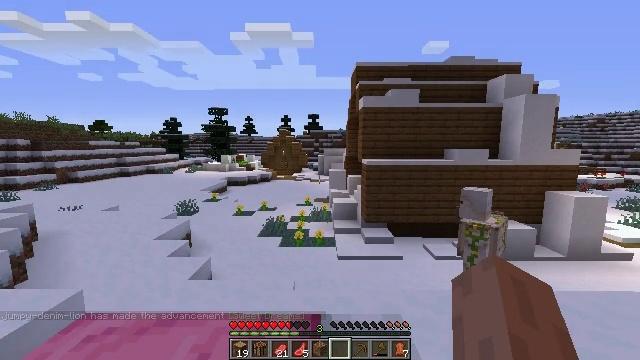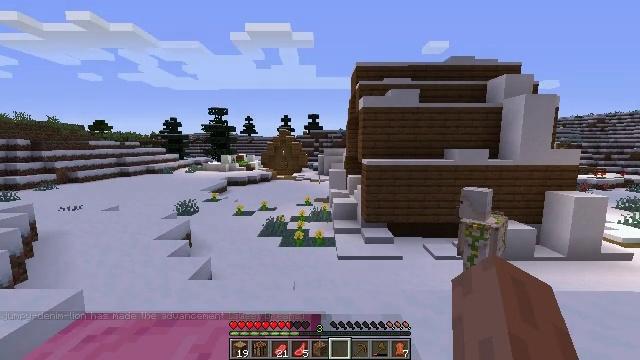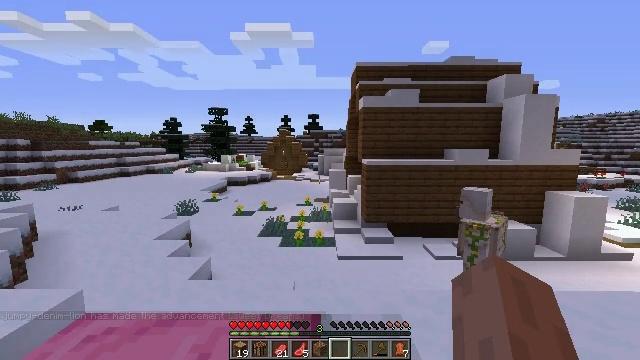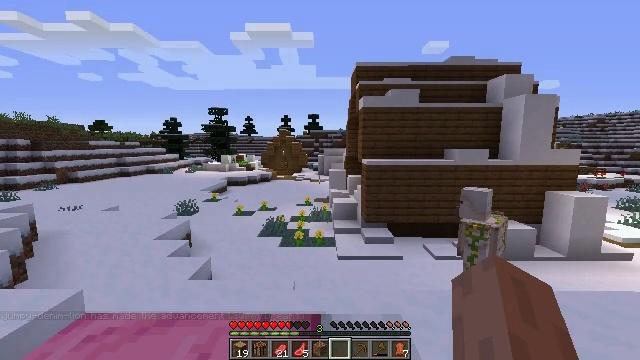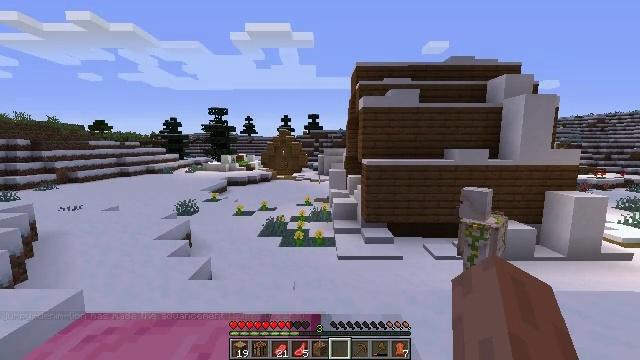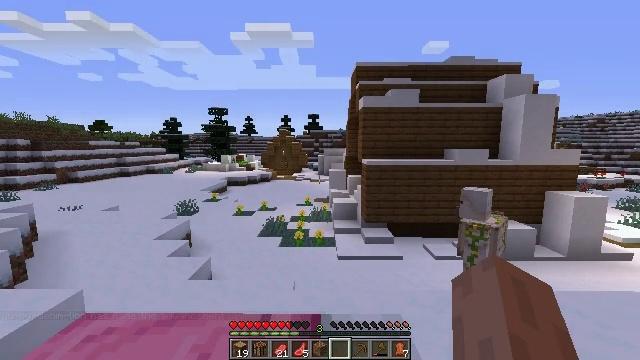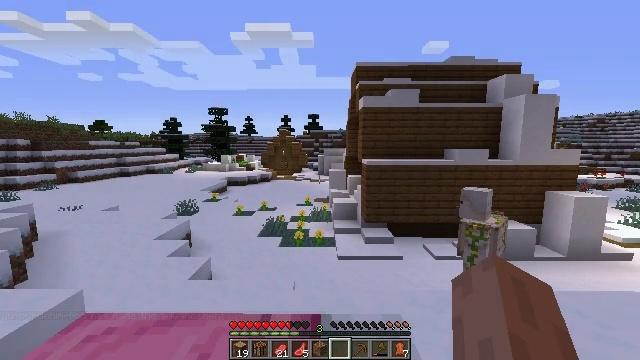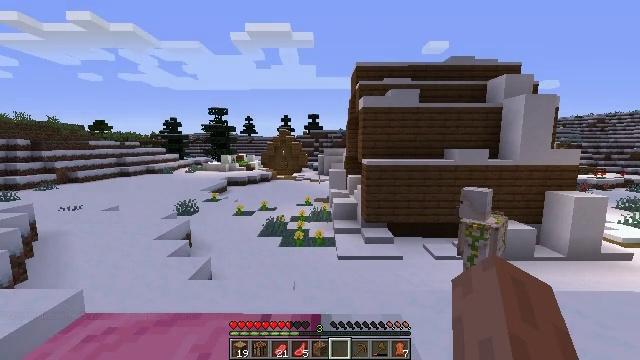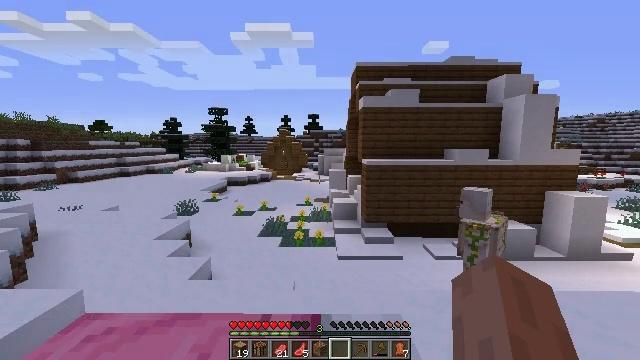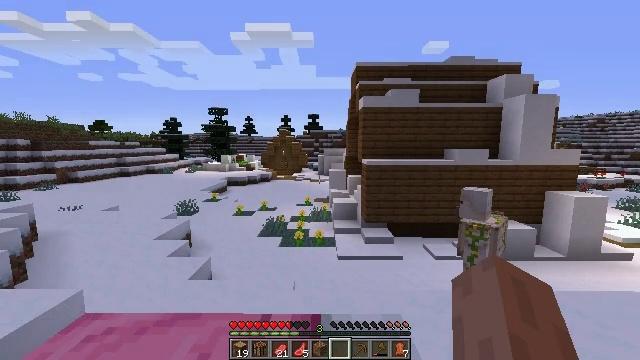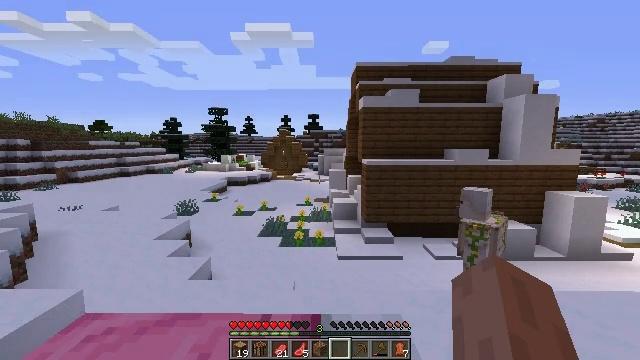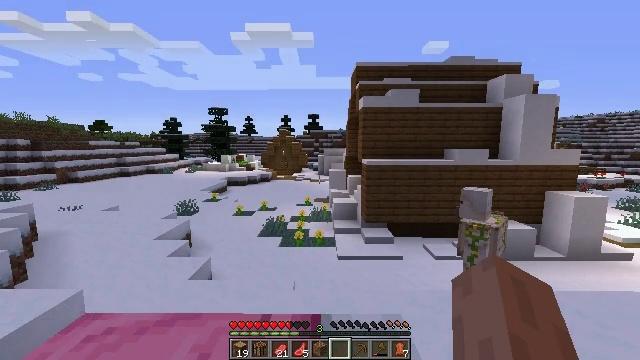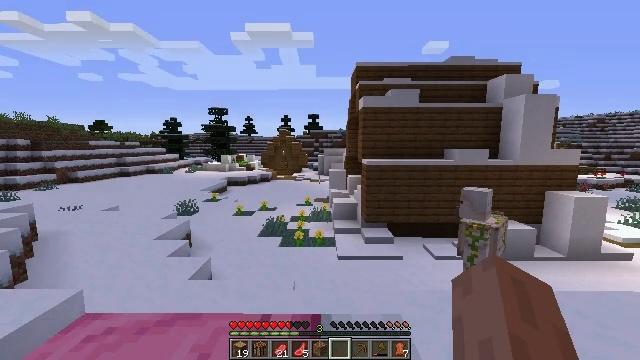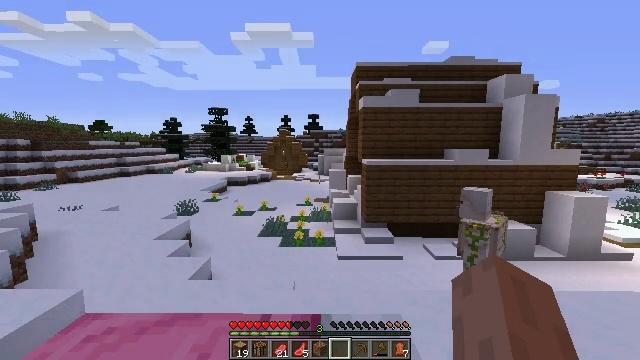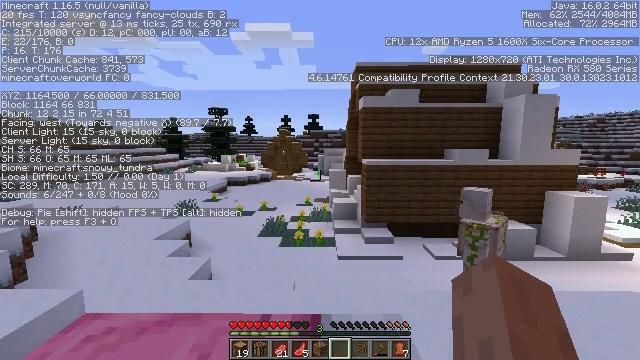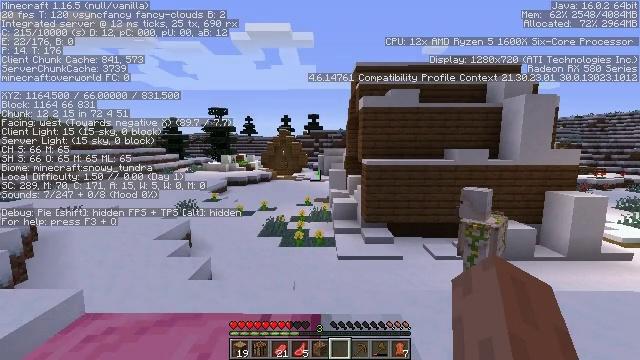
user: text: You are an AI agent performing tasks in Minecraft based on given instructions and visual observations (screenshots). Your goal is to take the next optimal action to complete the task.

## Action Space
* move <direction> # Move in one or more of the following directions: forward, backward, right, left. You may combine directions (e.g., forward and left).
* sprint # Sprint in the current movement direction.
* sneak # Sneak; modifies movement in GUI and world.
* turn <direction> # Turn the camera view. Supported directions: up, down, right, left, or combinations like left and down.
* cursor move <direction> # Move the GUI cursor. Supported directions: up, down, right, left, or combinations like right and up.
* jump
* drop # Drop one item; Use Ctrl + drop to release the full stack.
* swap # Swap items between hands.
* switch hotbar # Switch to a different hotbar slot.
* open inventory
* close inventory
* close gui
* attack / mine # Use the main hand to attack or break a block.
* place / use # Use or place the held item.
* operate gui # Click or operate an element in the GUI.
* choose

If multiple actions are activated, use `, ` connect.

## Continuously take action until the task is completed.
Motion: motion action
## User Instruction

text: Gather the pink bed into your inventory.
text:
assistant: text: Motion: no_op
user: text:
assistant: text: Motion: no_op
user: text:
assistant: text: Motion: no_op
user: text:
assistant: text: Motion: no_op
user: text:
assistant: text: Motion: no_op
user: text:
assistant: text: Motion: no_op
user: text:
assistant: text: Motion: no_op
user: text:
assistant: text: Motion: no_op
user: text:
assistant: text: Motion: no_op
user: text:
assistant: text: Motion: no_op
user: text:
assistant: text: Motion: no_op
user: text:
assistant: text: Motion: no_op
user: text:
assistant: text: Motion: no_op
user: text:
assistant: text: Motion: no_op
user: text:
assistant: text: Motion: no_op
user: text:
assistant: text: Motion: no_op
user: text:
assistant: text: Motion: turn right
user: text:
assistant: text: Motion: turn right
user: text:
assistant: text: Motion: turn right
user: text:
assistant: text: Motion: no_op
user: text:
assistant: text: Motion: no_op
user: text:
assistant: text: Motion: no_op
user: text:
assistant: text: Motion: no_op
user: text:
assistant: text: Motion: no_op
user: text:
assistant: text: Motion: no_op
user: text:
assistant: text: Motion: no_op
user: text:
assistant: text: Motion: no_op
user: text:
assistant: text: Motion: no_op
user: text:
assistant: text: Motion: no_op
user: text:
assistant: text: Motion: no_op